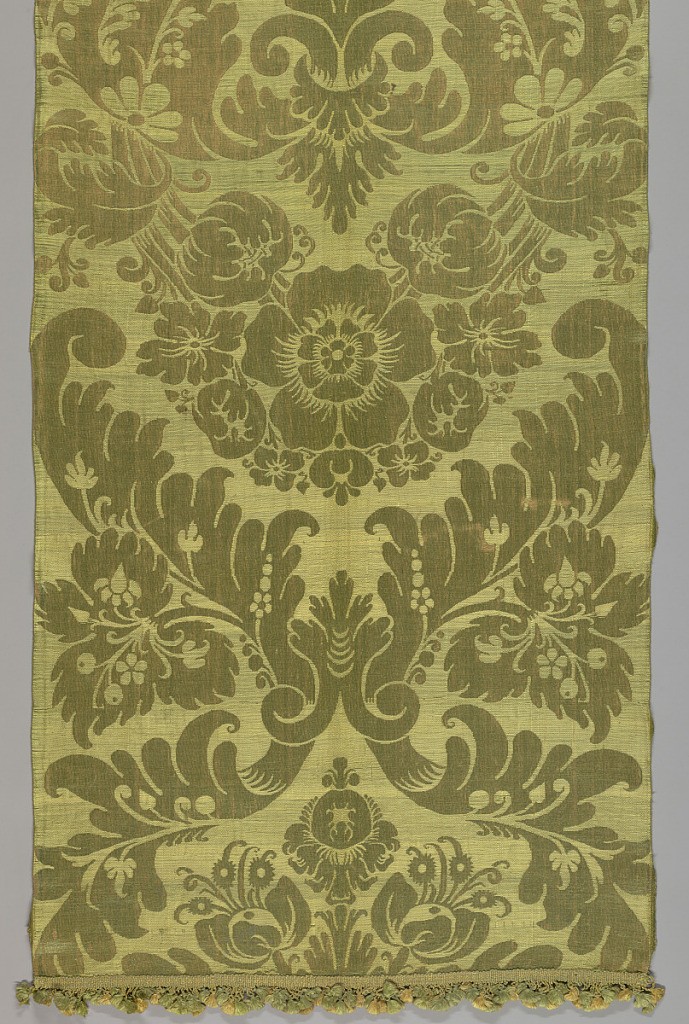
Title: Textile
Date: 17th century
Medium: silk, linen Technique: compound satin (brocatelle)
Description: Gold ground patterned in leaf green with large symmetrical trophies of foliage and blossoms enclosed within ogives of boldly scrolling leaves and surmounting festoons of pomegranates centering on a cinquefoil.